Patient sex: F
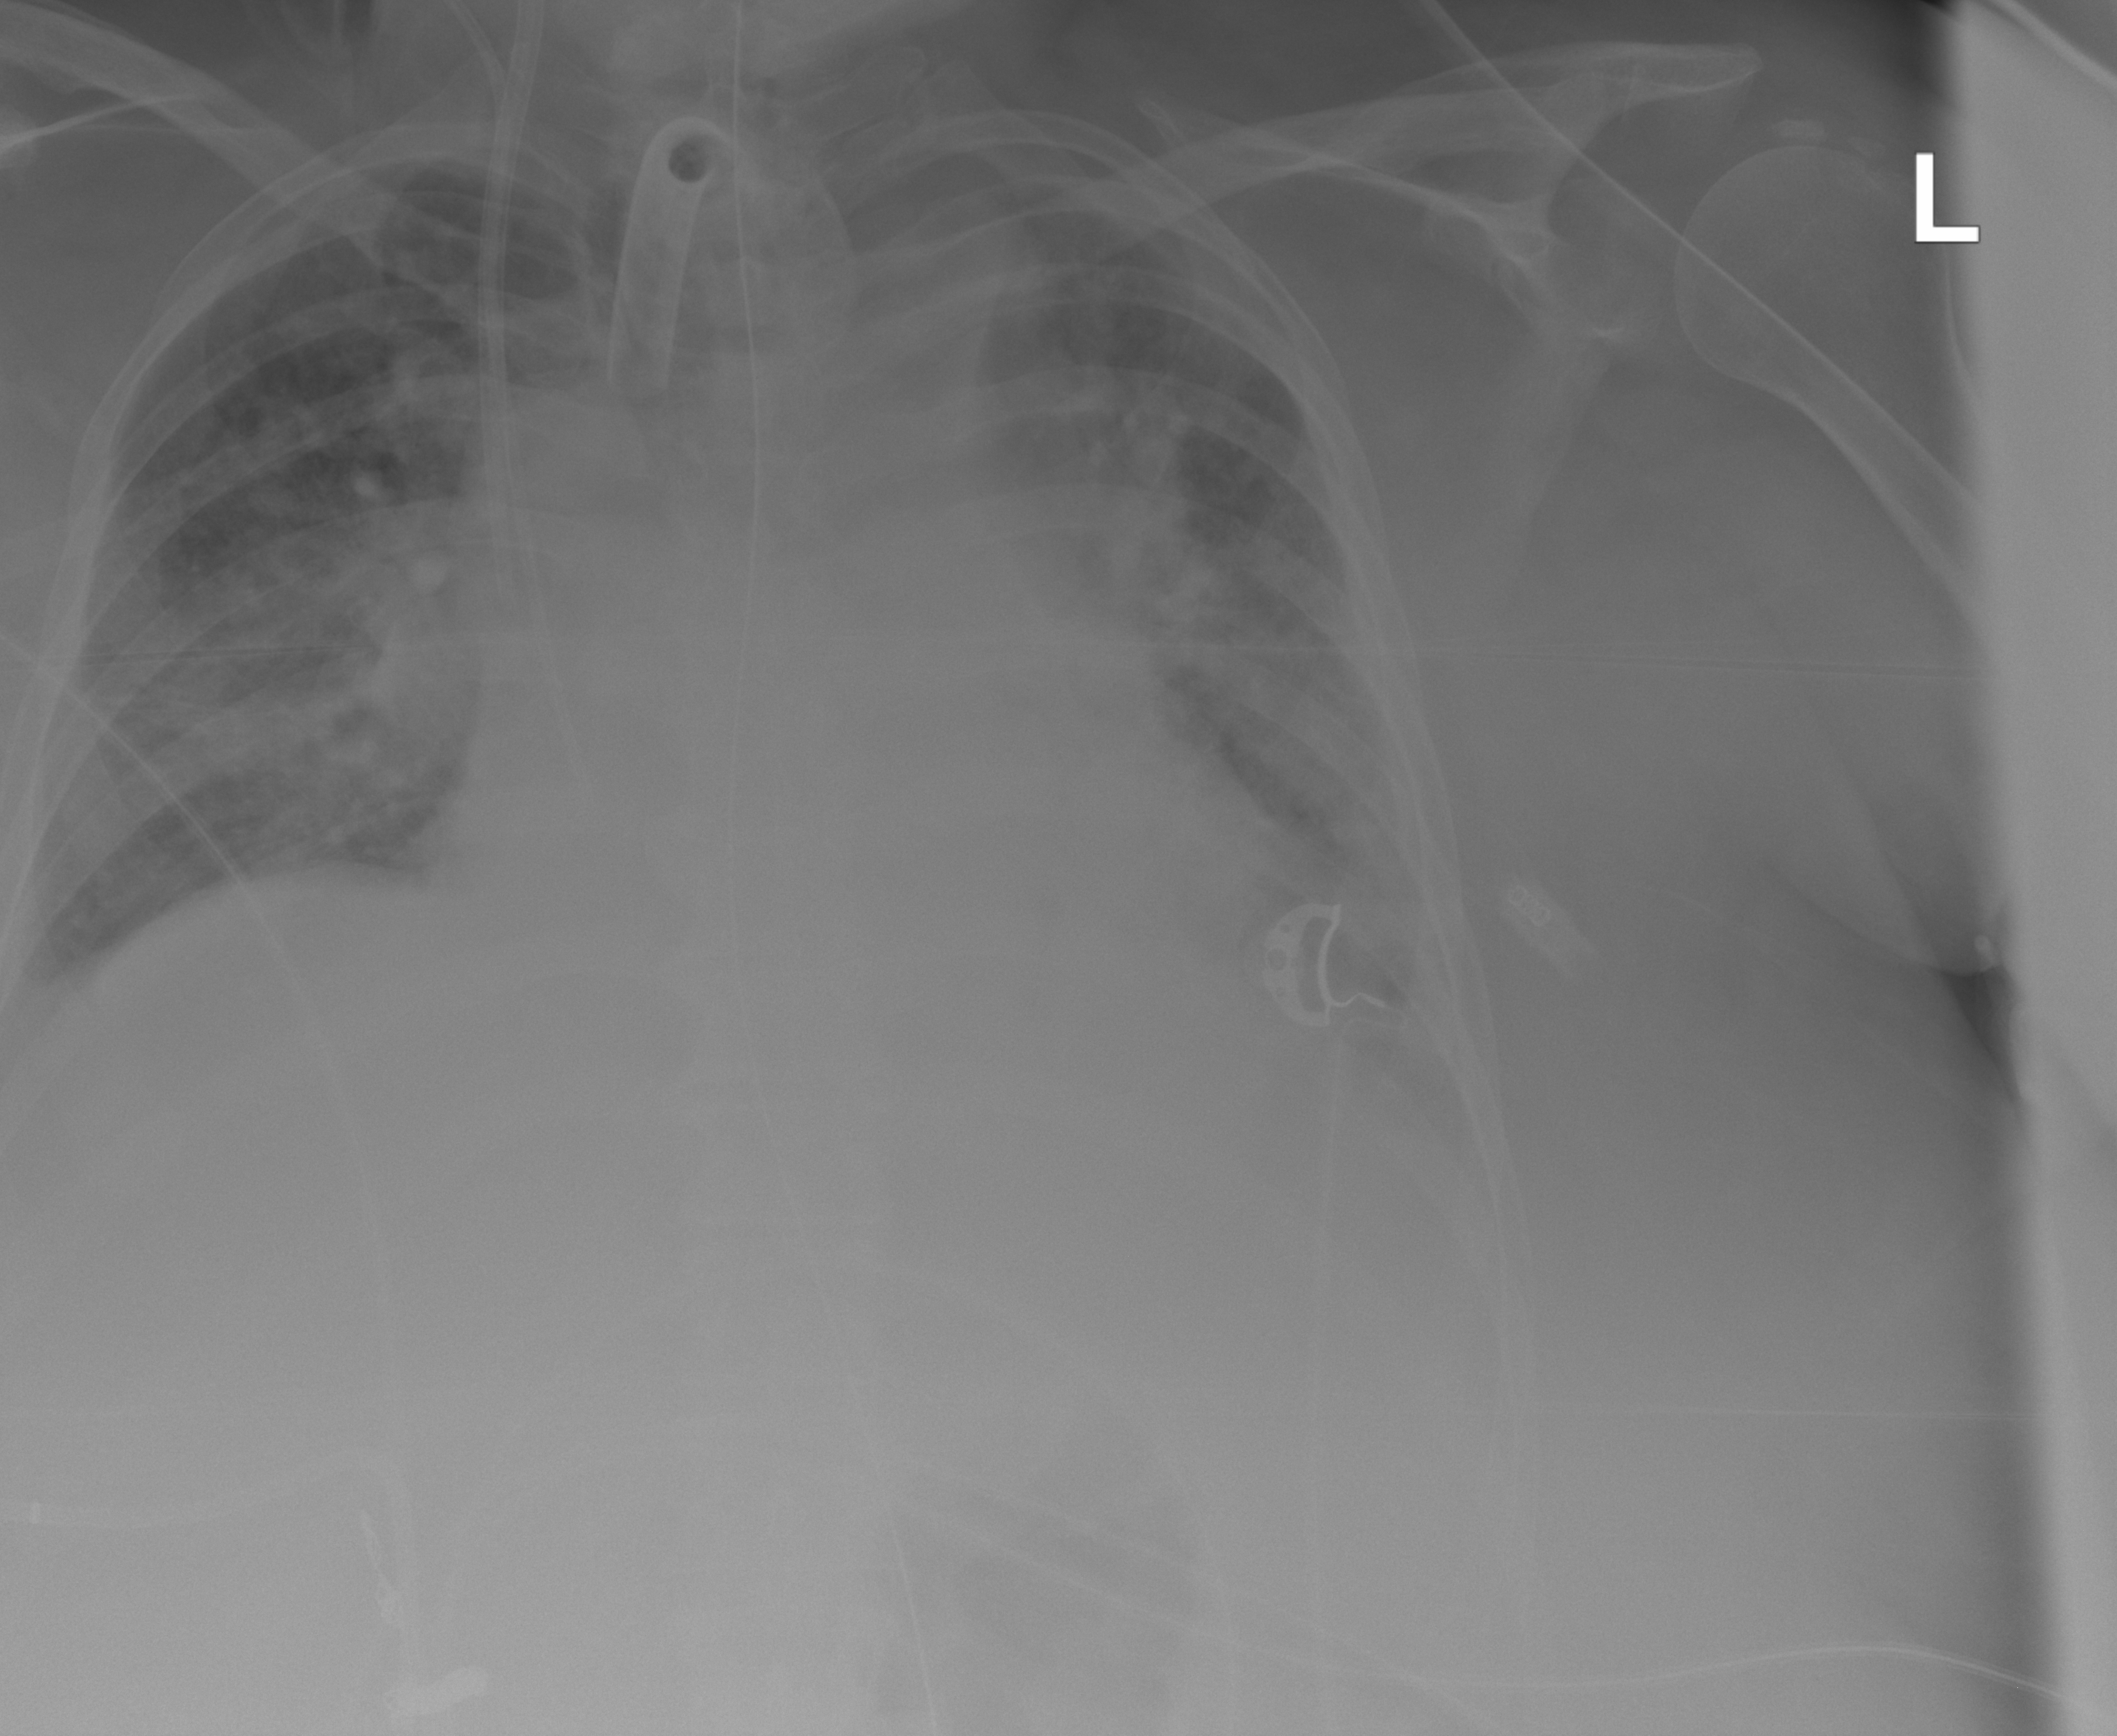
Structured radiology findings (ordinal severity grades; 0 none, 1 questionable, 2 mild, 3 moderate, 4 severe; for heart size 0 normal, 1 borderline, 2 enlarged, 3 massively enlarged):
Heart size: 2
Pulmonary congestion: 2
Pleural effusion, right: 2
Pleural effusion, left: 2
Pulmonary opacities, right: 1
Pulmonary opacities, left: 1
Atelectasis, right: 2
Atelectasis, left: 3